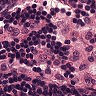
Metastatic tissue present: no